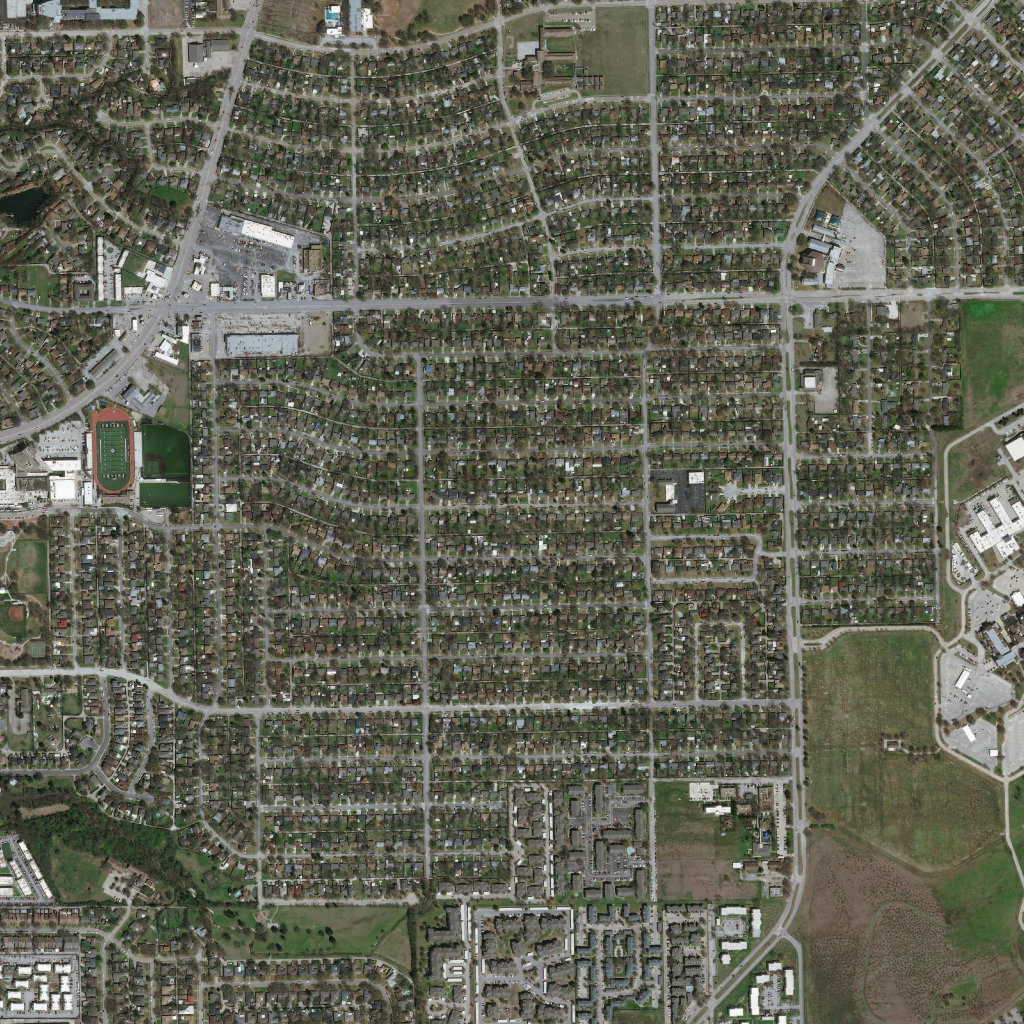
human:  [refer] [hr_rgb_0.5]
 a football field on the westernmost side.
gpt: <box>[[8, 41, 12, 47, 0]]</box>